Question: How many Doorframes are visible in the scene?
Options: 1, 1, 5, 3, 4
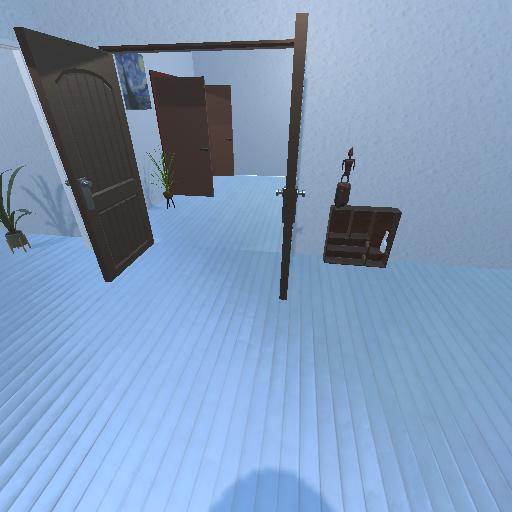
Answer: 1